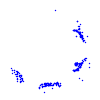
Particle: proton